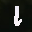
Label: 1